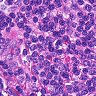
Metastatic tissue present: no